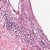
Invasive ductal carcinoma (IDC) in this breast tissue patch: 1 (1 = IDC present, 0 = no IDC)